Interaction volume radius: 5 \u00c5
Interaction volume height: 10 \u00c5
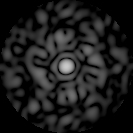
Disorder parameter: 0.8375